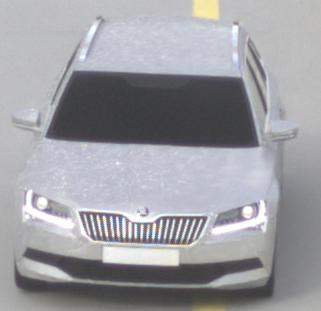
Make: Skoda
Model: Superb Combi 1.4 TSI
Detailed model: Superb (III) Combi
Model produced from: 2015/09
Model produced until: 2018/06
Doors: 5
Color: white
Road condition: dry road
Daytime: morning or afternoon
Contrast: low contrast